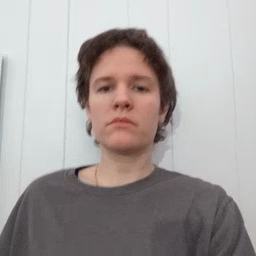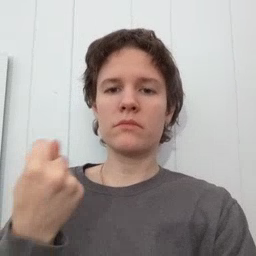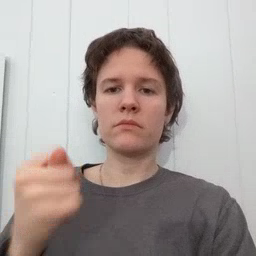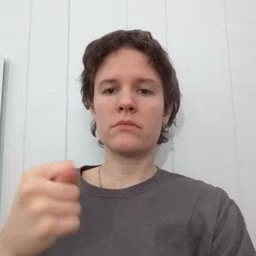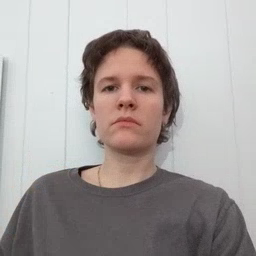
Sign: toy